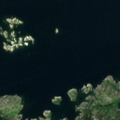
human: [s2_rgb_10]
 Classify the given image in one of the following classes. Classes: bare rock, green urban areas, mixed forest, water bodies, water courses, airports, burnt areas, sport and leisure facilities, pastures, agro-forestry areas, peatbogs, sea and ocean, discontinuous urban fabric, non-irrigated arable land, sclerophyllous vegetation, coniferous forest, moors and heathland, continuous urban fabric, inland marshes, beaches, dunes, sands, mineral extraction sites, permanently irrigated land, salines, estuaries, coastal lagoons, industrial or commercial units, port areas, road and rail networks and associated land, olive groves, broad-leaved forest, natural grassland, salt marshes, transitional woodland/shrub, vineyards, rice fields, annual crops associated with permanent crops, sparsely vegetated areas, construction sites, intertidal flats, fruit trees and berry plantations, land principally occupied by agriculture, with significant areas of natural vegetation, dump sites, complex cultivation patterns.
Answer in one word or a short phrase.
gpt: land principally occupied by agriculture, with significant areas of natural vegetation, broad-leaved forest, sea and ocean